Interaction volume radius: 5 \u00c5
Interaction volume height: 15 \u00c5
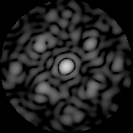
Disorder parameter: 0.6167